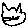
Label: cat